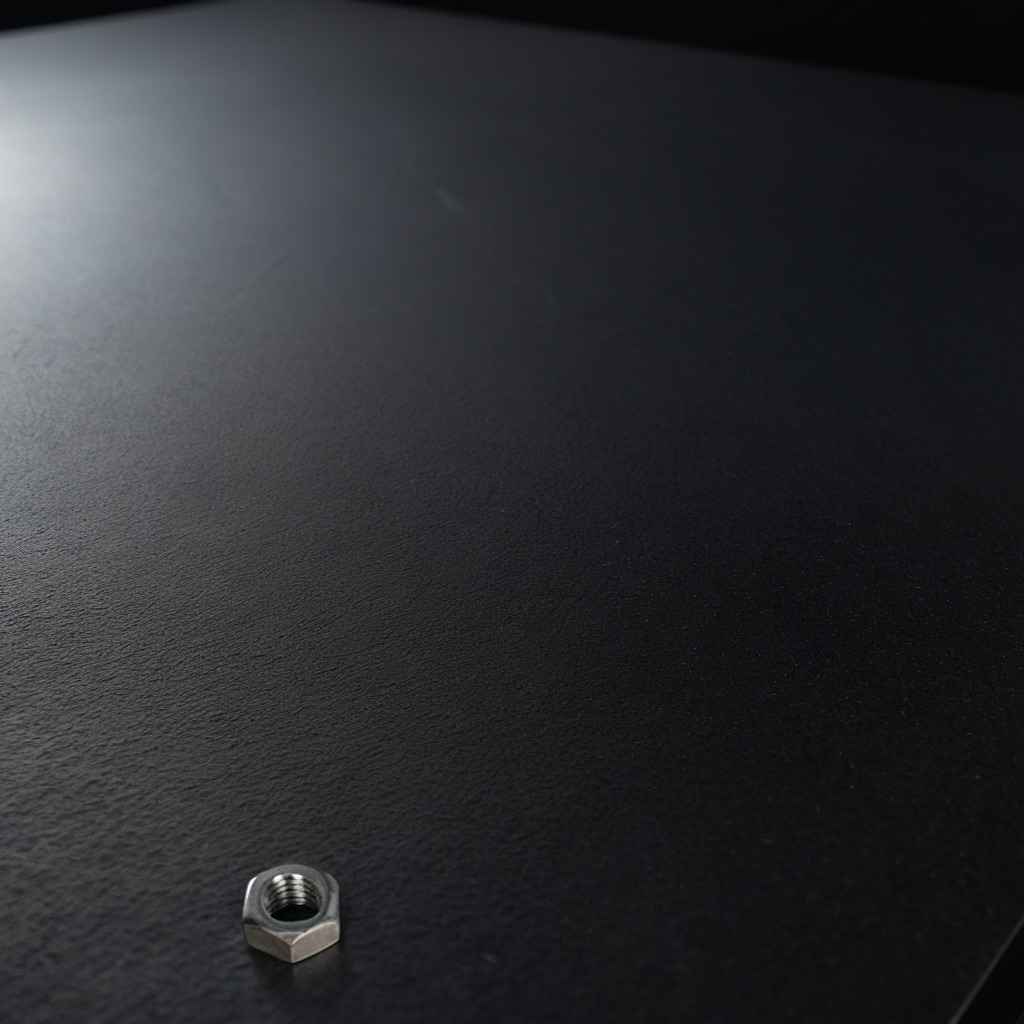
A metal nut lying on a clean granite tabletop inside a workshop at night dim ambient light soft shadows worn but beneath the mat